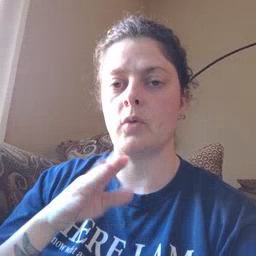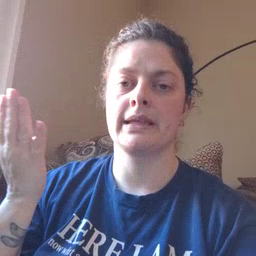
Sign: open